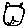
Label: cat